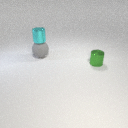
large gray rubber sphere behind small green metal cylinder